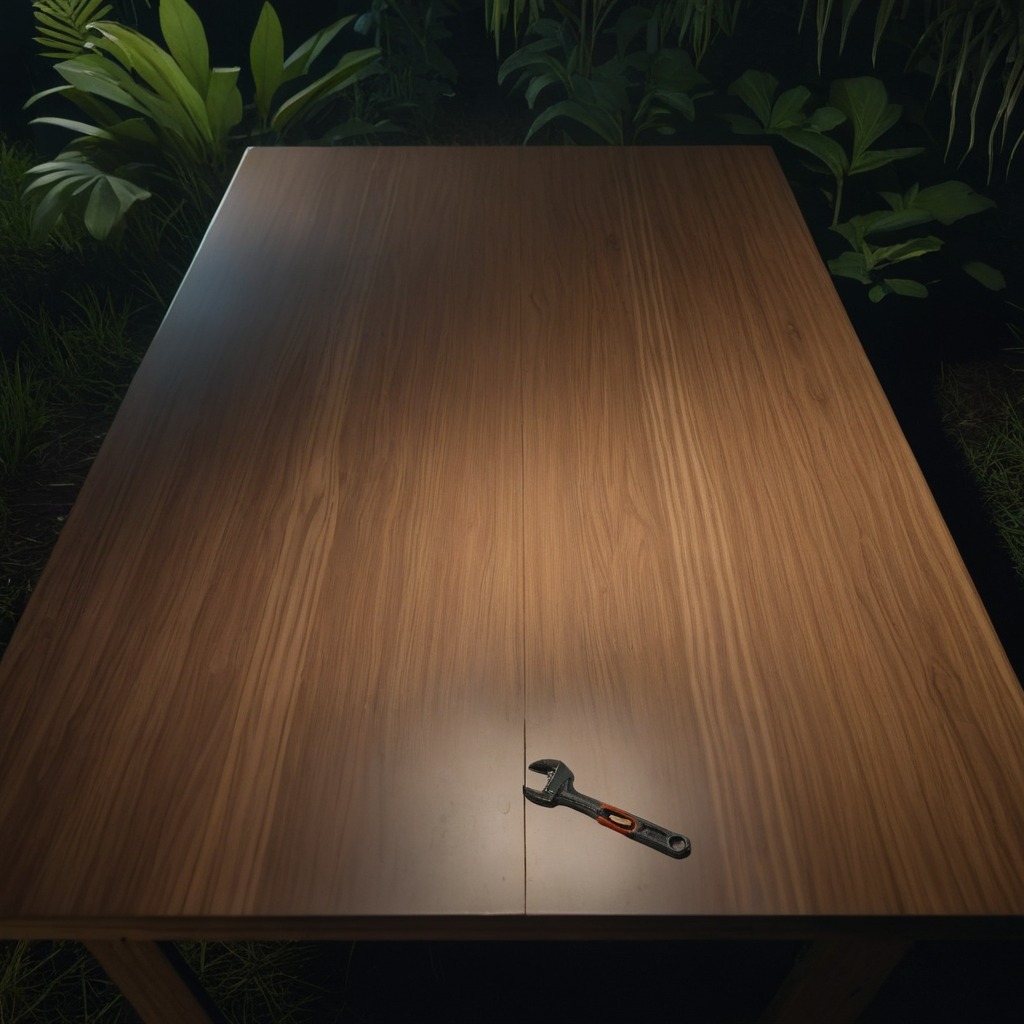
A wrench is lying on a wooden table inside a jungle field workshop tent at night dim ambient light soft shadows worn but